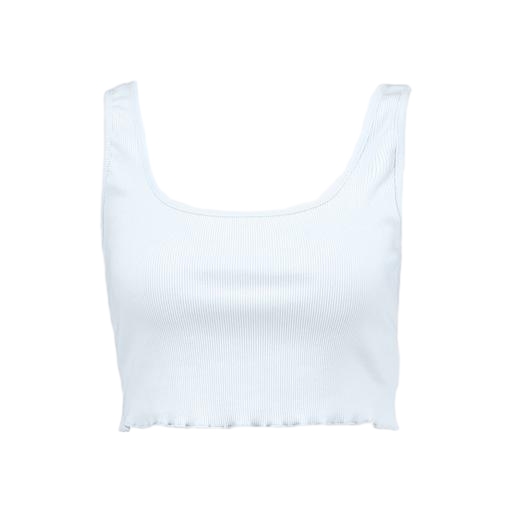
white scoop neck crop top, blue square neck crop top, white cropped tank top, white background